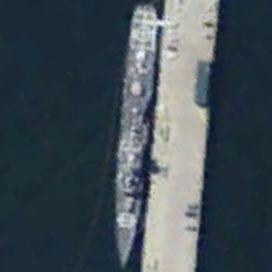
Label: cruiser